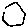
Label: hexagon